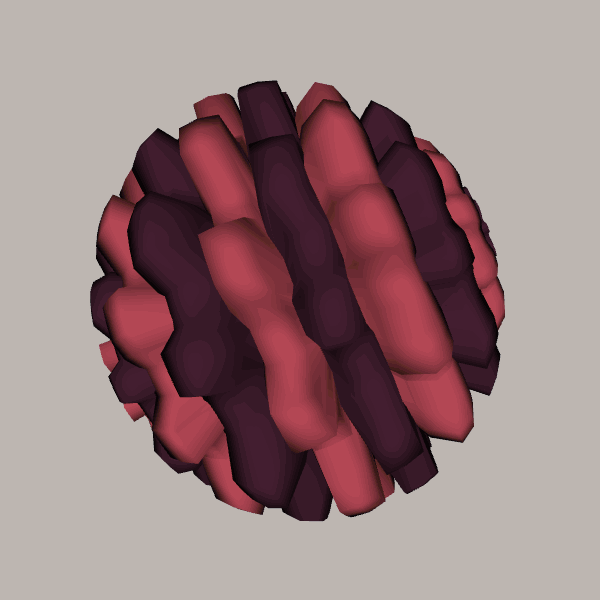
Background: light